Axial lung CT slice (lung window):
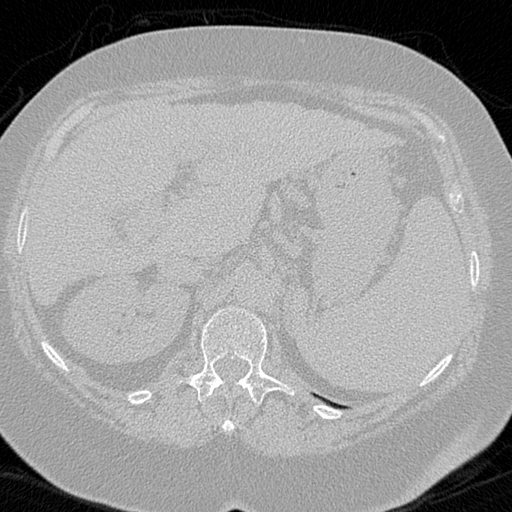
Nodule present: no